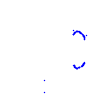
Particle: kaon